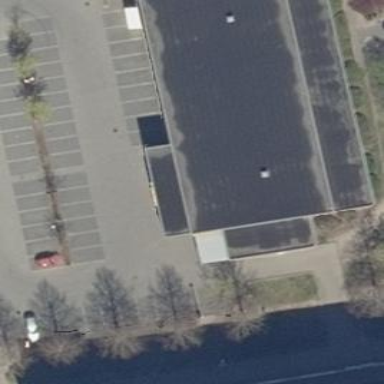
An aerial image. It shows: Flat roofed retail building that is supermarket.